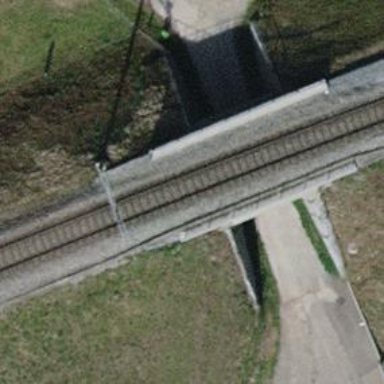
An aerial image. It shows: Single-track railway bridge with contact lines for electrification.